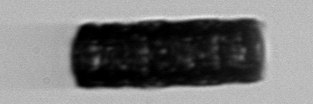
Label: Paralia_sulcata